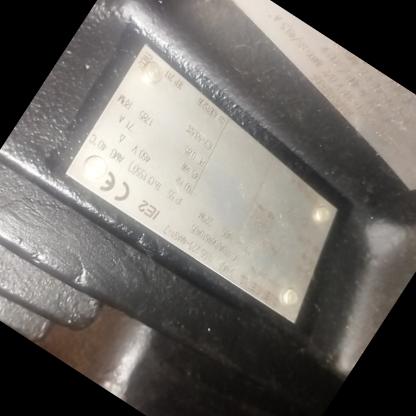
Klasa: tabliczka-znamionowa